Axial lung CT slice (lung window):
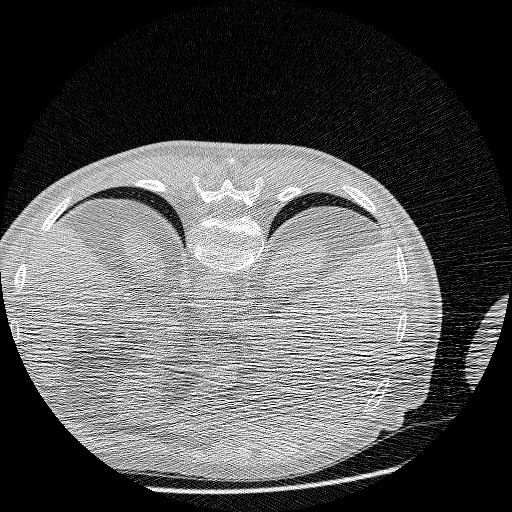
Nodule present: no